Current action and preconditions to check: trajectory_clear

Your task: For each precondition in the list above, predict whether it will hold at this action.

Consider the current scene as observed from the mobile robot's camera, and analyze the predicted future states of all dynamic agents (e.g., people, animals, vehicles, or any moving entities) within the NEXT SECOND.

IMPORTANT: Only answer "very likely" if you are absolutely certain—based on strong, clear evidence—that a dynamic agent will violate the precondition in the predicted future state. Do NOT answer "very likely" for unlikely, ambiguous, or low-probability risks.

Ask yourself for each precondition: Is there a high probability, with clear and convincing evidence, that the predicted future states of any dynamic agent will interfere with the predicted future state of the currently executing action within the NEXT SECOND, causing that precondition to fail?

Assess the risk level based on these predictions. Use "likely" or "very likely" if motions create a clear risk of interference.

Use "neutral" or "improbable" if agents are nearby but their predicted paths are clearly diverging or non-conflicting.

Failure Risk Categories: "very improbable", "improbable", "neutral", "likely", "very likely"

Answer Format: Output ONLY the probability_of_failure value from these categories: "very improbable", "improbable", "neutral", "likely", "very likely"

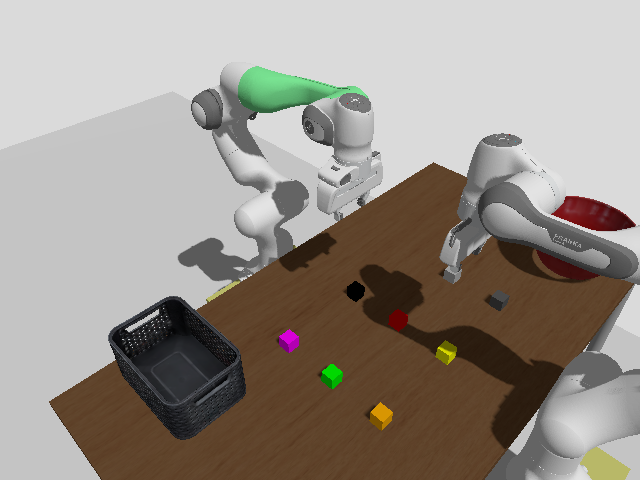

Answer: very improbable